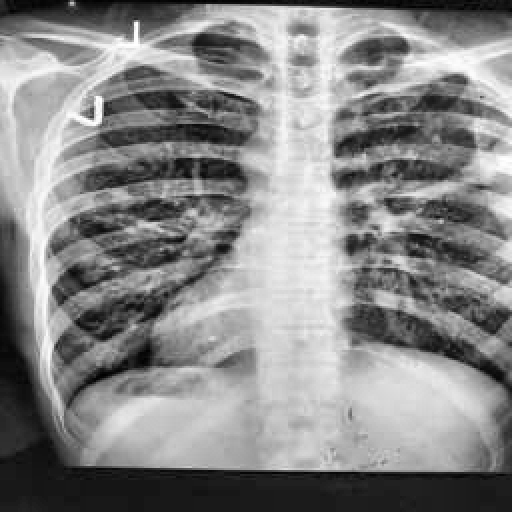
Finding: TUBERCULOSIS